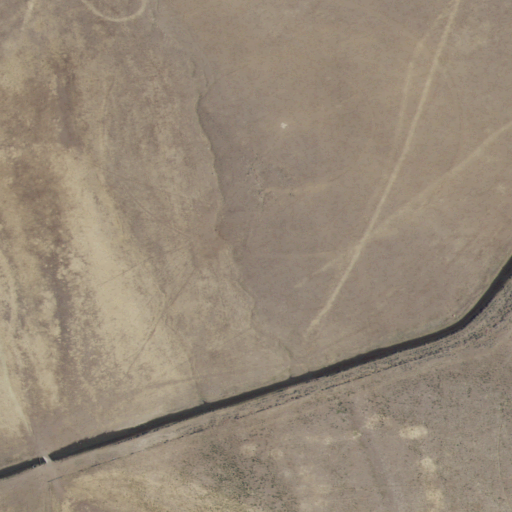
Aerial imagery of valley in Idaho named Mints Canyon containing cultivated crops, grassland, open development, shrub, pasture, and low intensity development